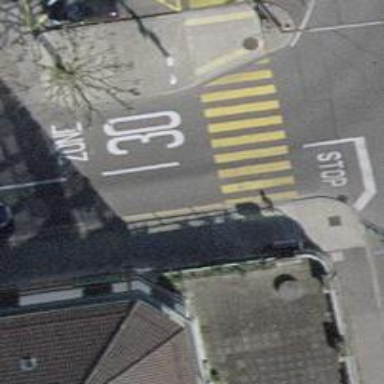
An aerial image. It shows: Road with traffic signals.